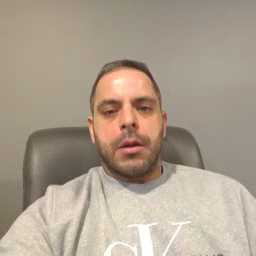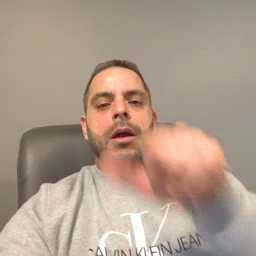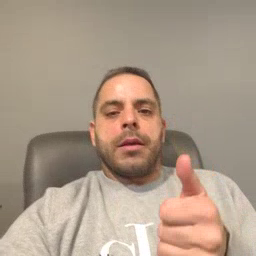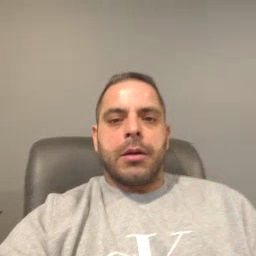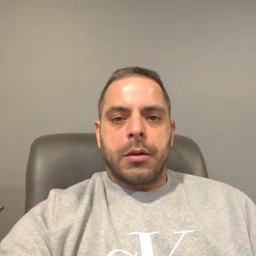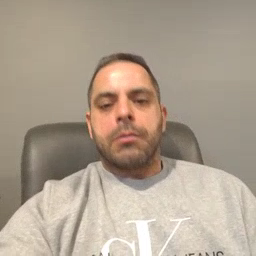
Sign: another